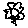
Label: flower